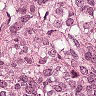
Metastatic tissue present: yes